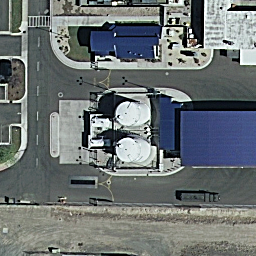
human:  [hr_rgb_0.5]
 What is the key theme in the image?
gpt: storage tanks